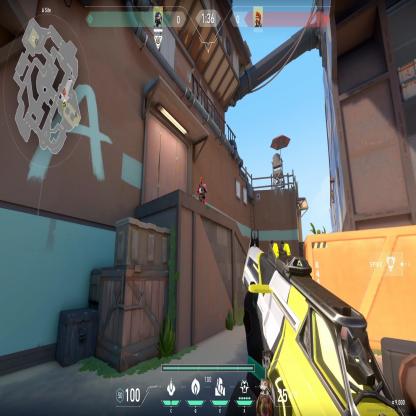
Label: enemy